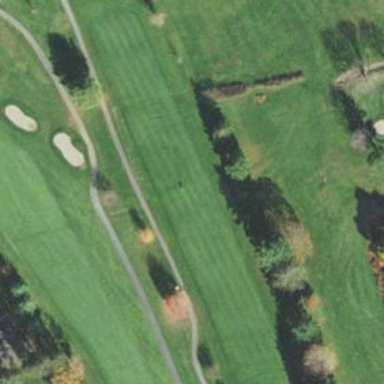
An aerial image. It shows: Golf hole.